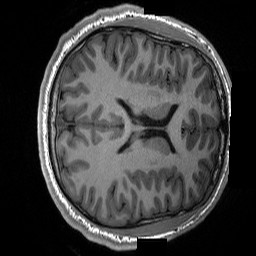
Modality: T1w
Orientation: axial
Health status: ill
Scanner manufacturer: siemens
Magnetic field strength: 3 T
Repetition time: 2.3 s
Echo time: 0.00226 s